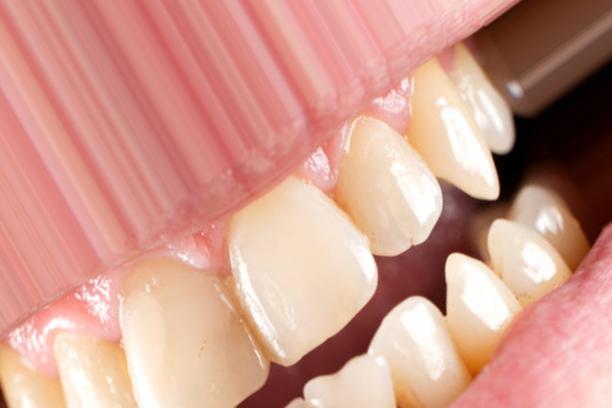
Condition: Caries